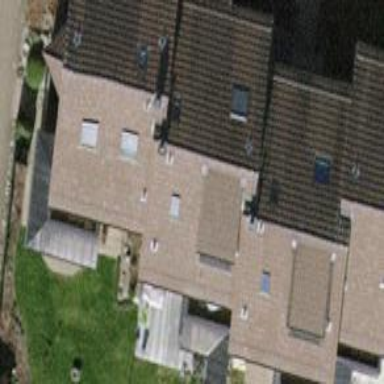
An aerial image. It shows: Terrace building with gabled roof.